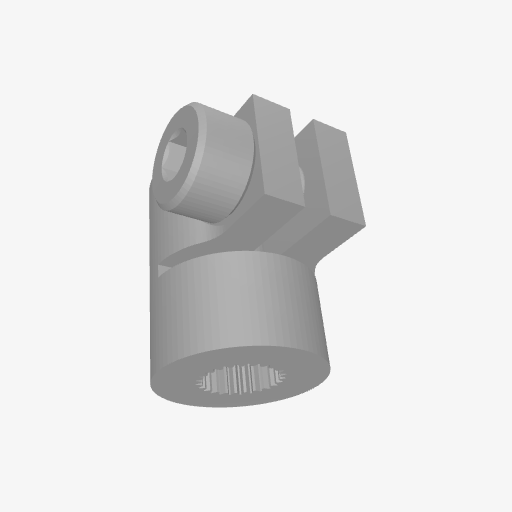
Part: ServoShaftCoupler6ID